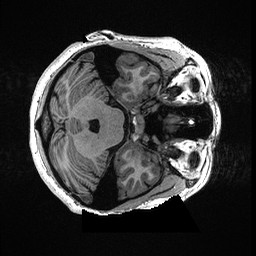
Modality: T1w
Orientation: axial
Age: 22
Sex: female
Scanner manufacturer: ge
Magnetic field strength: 3 T
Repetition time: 0.006952 s
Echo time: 0.00292 s